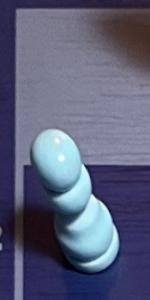
Label: Pawn_White